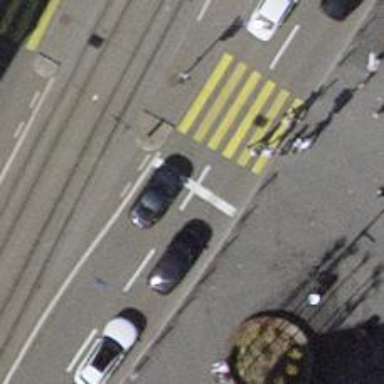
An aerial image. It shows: Road with traffic signals.